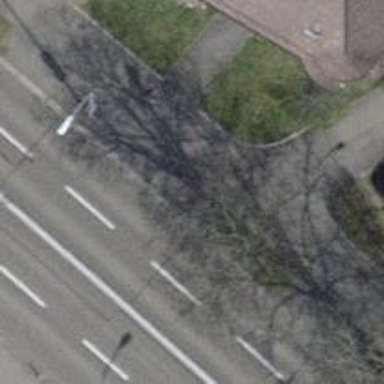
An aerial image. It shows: Asphalt sidewalk.